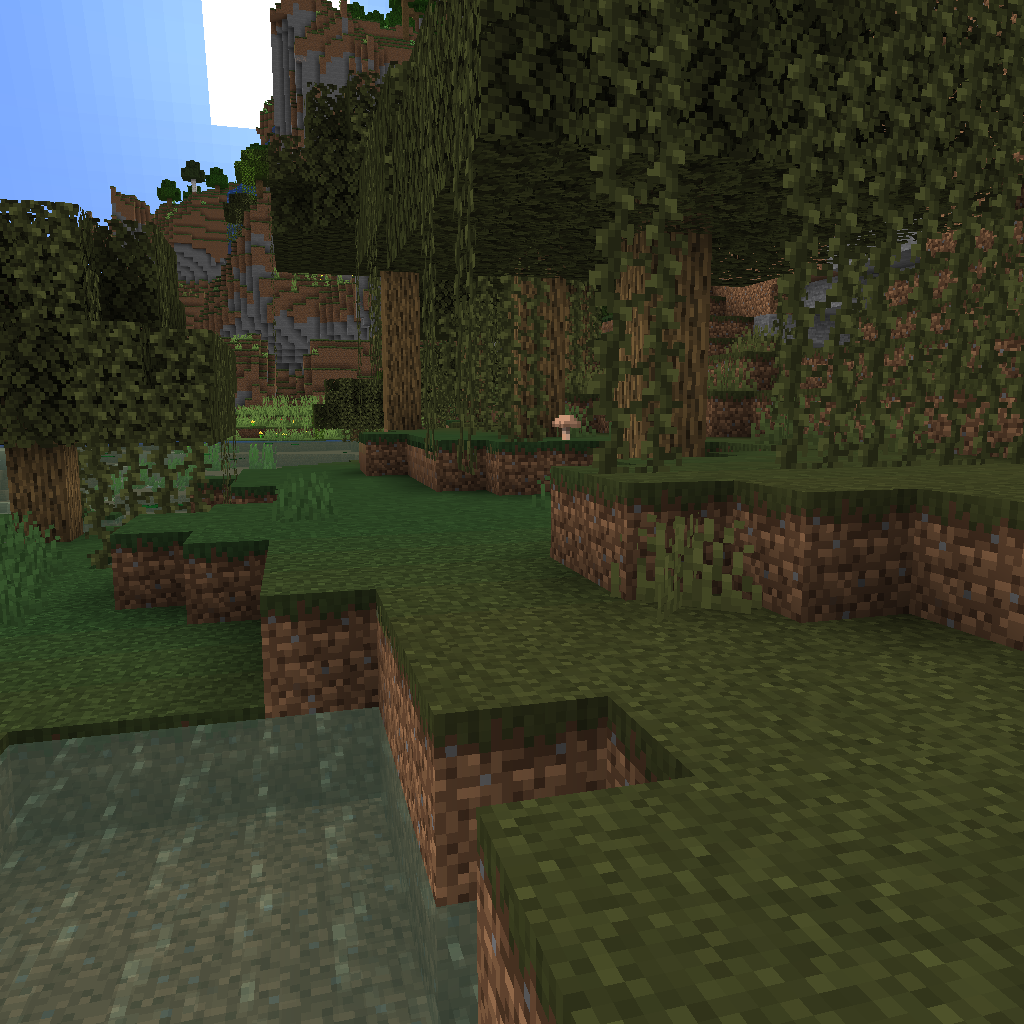
swamp trees